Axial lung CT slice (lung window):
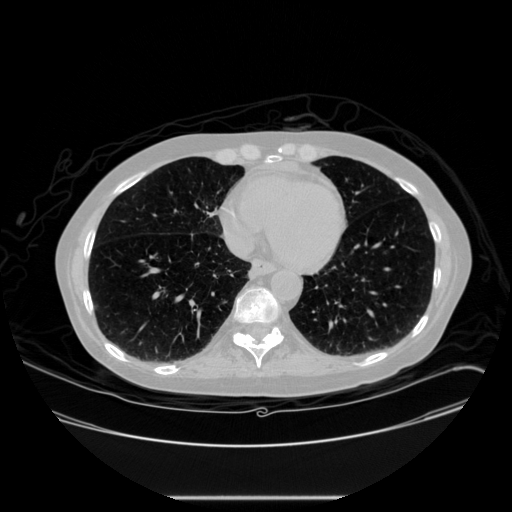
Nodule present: no